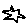
Label: star